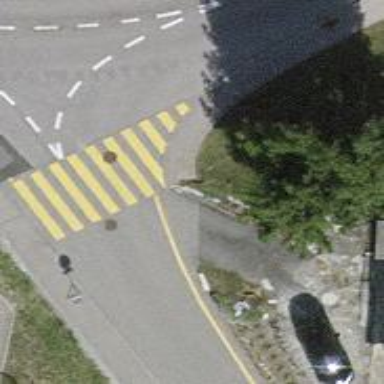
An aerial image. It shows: Sidewalk along the footway.